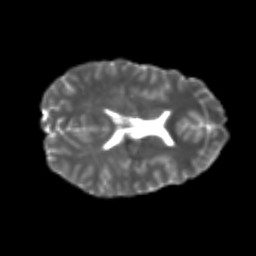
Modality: T2w
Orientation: axial
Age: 25
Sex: female
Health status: healthy
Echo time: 0.074 s